Question: I want to create a 'UIScrollView' with three constant views. The middle view should always be displayed initially. When the user scrolls to the right, then View 1 will be the active view and the other two views will move as if there was a loop: View 3 will now be to the left, and View 2 on the right. The attached figure explains what I want:
Is this possible?
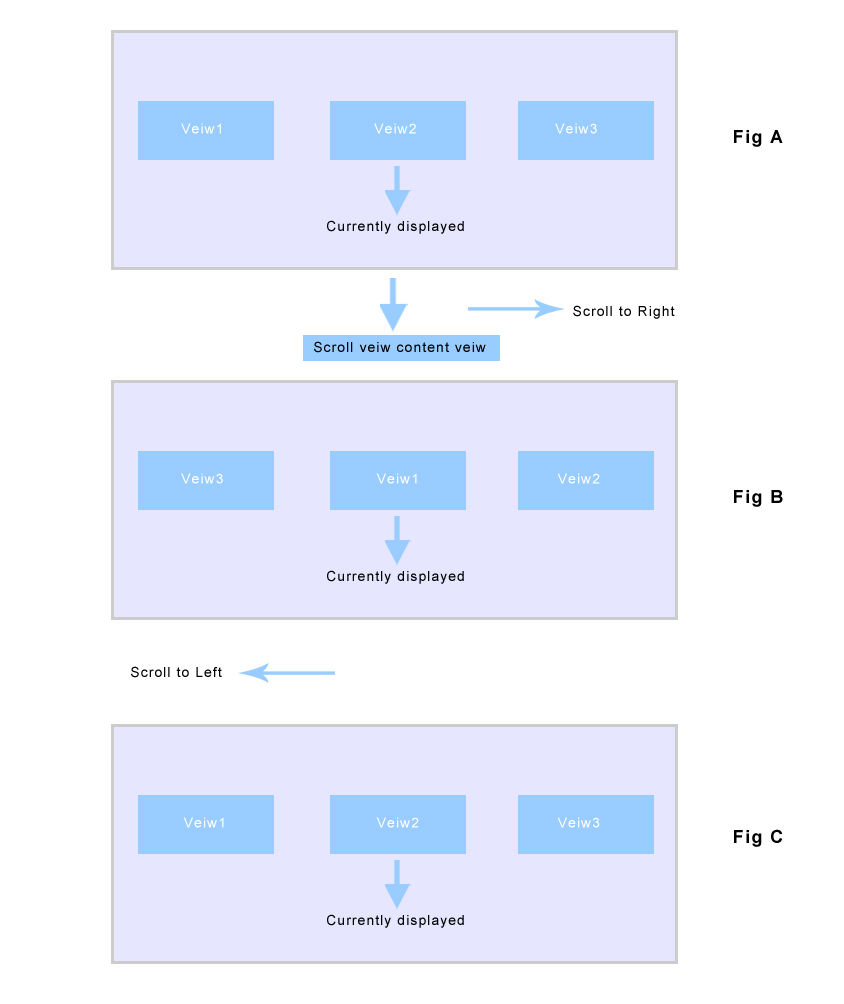
Answer: > 3 Pages OnlyThere may be times when you want an infinite page loop, but don't want
to load in a lot of content. For example, You may have a lot of
content to display inside the UIScrollView. Loading large amounts of
data there would not be the ideal approach to the situation. The logic
that we can use there is to keep the UIScrollView at just three pages.
Data would load on each page and the user would always be looking at
the data in the middle page. When the user scrolled to a new page, the
content for each page would be reset and the offset would go back the
user is back to viewing the middle page. That way even though you may
have a large amount of data to scroll through, it's not all loaded at
once. Only three pages are ever loaded at one time.
... taken from <URL>